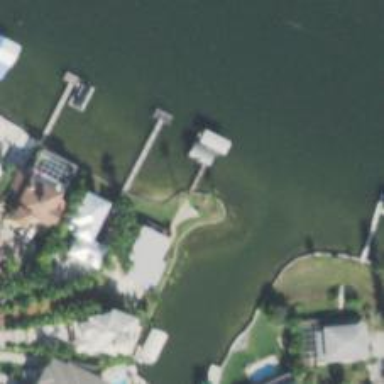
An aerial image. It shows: Man-made pier.